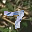
Label: 7